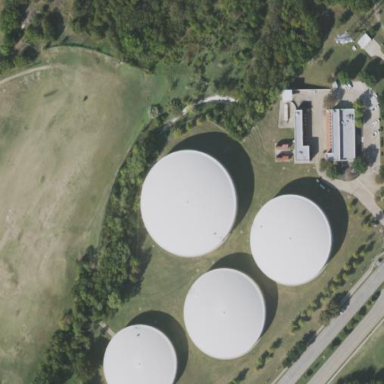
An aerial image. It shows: Building with water storage tank. The tank is used for storing water.